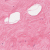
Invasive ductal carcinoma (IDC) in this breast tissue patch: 0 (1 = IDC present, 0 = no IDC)